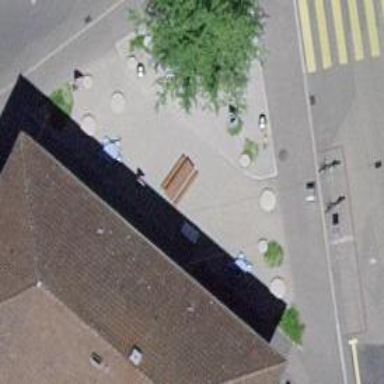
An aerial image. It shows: Picnic table located in leisure land area.